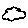
Label: cloud